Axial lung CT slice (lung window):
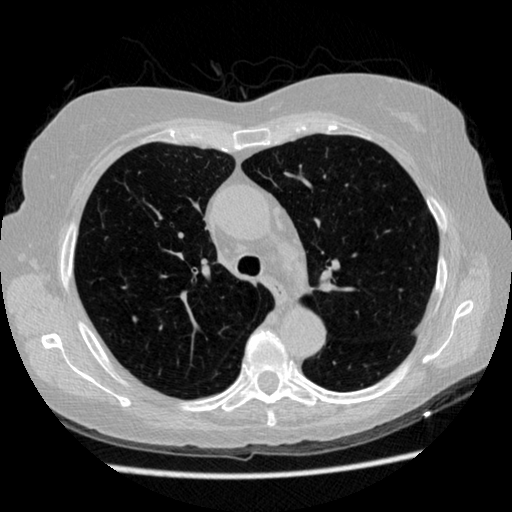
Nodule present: no